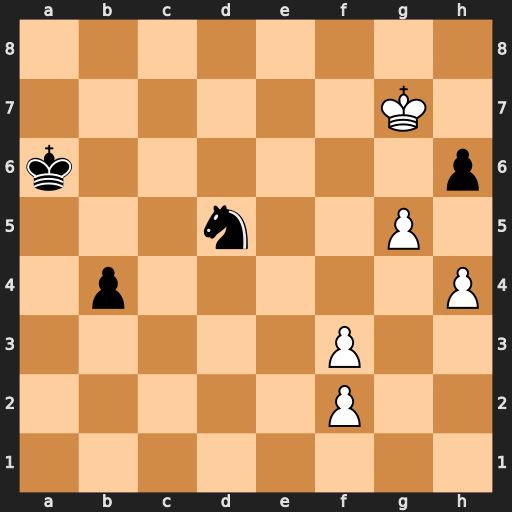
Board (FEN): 8/6K1/k6p/3n2P1/1p5P/5P2/5P2/8
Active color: w
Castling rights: -
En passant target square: -
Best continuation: gxh6 b3 h7 b2 h8=Q b1=Q Qa8+ Kb5 Qxd5+